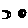
Label: moon